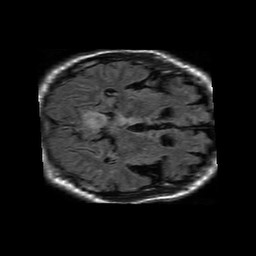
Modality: FLAIR
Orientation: axial
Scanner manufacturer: philips
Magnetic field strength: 1.5 T
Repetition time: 6 s
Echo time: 0.12 s